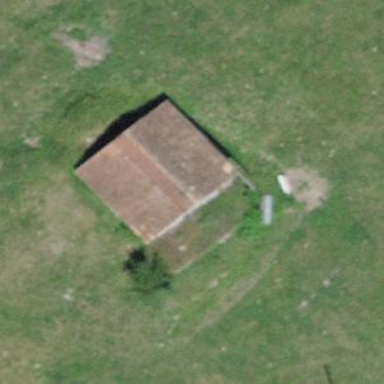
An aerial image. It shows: Barn.